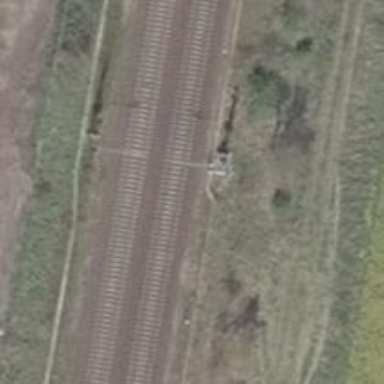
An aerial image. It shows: Railway milestone with catenary mast.